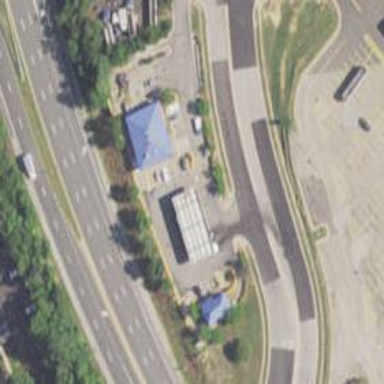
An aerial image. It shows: Convenience shop.